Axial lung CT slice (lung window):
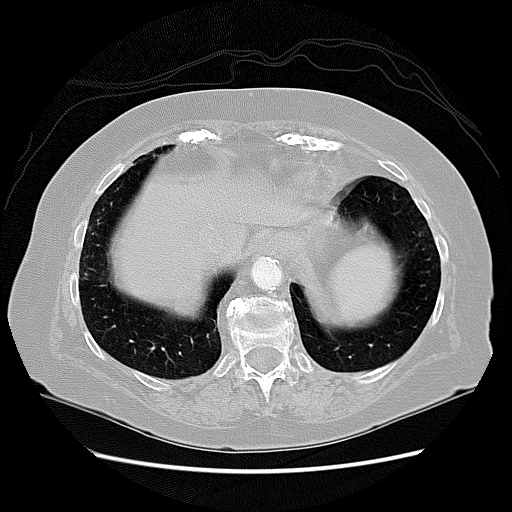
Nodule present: no